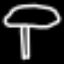
Label: mushroom